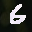
Label: 6